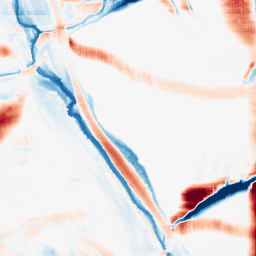
Category: morphological
Decomposition family: morphological_rect
Decomposition parameters: operation: average
width: 50
height: 20
Upsampling method: fft_zeropad
Upsampling parameters: scale: 2
Upsampling scale: 2